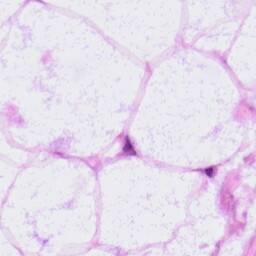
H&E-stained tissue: LymphNode